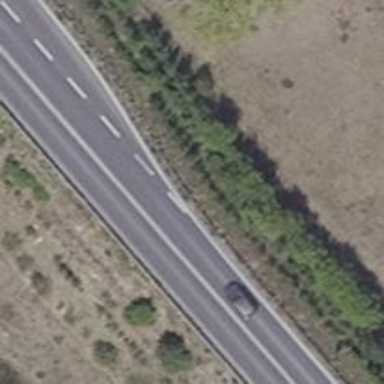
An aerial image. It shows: Asphalt trunk highway designated as motorroad.